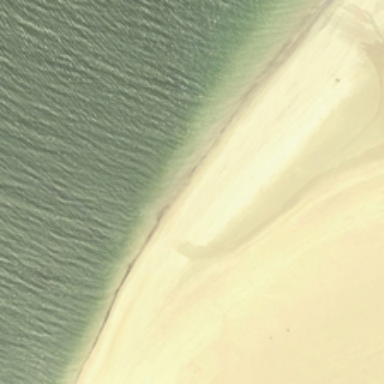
Yellow beach is near a piece of green ocean .